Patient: sex F, age 66
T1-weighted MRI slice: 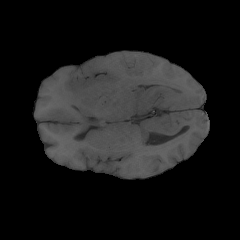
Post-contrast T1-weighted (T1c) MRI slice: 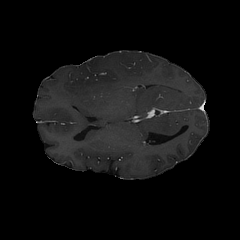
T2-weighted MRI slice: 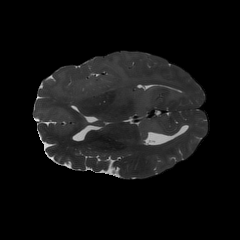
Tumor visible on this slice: yes
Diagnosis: Astrocytoma, IDH-wildtype
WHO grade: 2